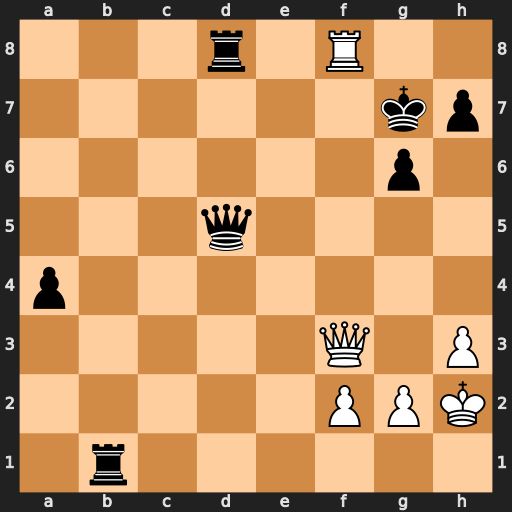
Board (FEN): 3r1R2/6kp/6p1/3q4/p7/5Q1P/5PPK/1r6
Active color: w
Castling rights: -
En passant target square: -
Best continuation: Qf6+ Kh6 Rxd8 Qxd8 Qxd8